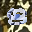
Label: 8